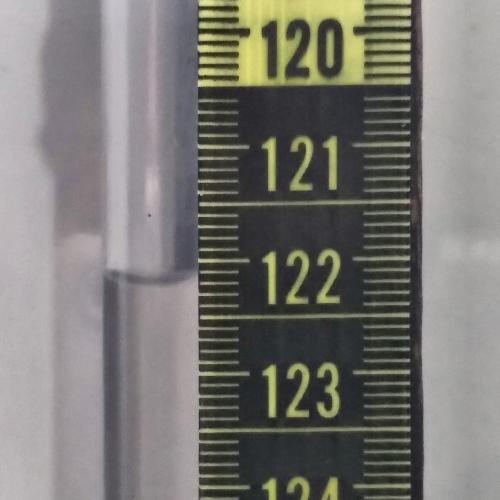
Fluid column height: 122.2 cm